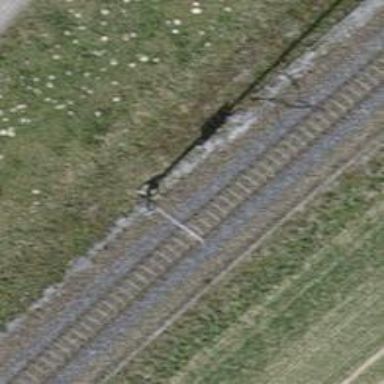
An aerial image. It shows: Railway signal.